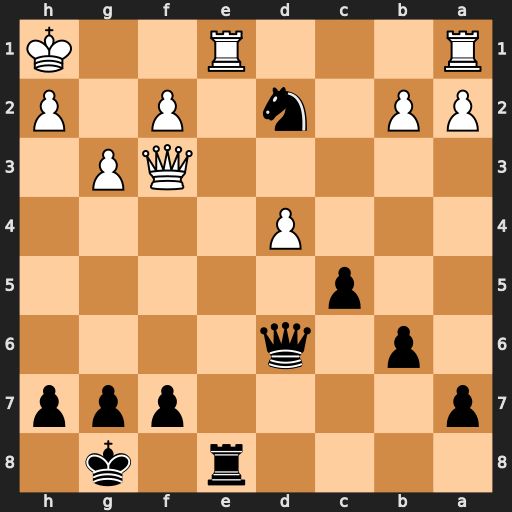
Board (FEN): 4r1k1/p4ppp/1p1q4/2p5/3P4/5QP1/PP1n1P1P/R3R2K
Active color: b
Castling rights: -
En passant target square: -
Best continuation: Rxe1+ Rxe1 Nxf3